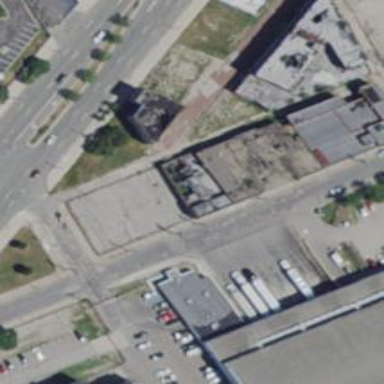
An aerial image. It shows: Alley classified as service road.